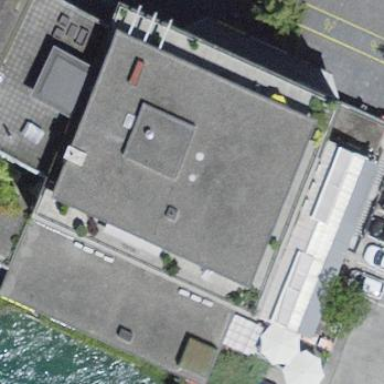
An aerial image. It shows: Commercial building.